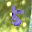
Label: 5